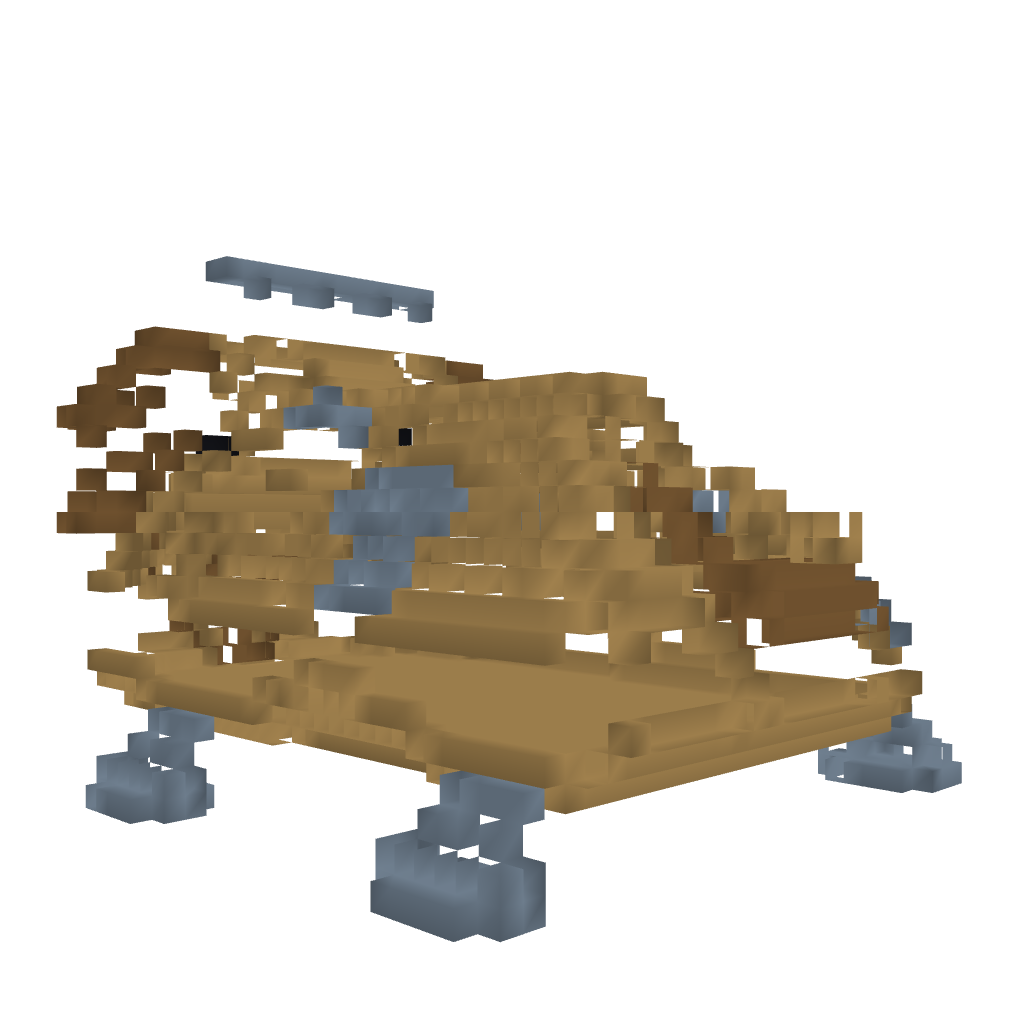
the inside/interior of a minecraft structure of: Puppy PillowPet